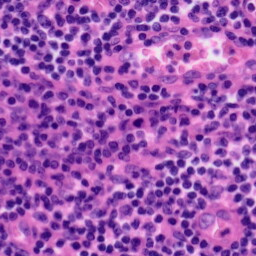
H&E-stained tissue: Tonsil